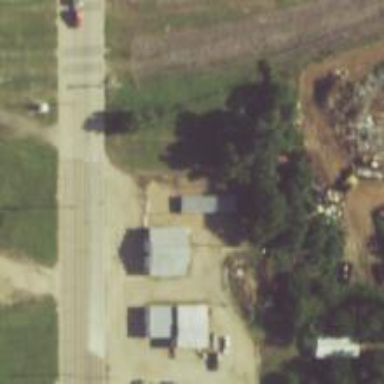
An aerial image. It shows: Alleyway designated as service road.